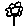
Label: flower